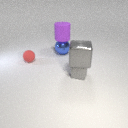
large blue metal sphere behind small red rubber sphere